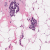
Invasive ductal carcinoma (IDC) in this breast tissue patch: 1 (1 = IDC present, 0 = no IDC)